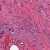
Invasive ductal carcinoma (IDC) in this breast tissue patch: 0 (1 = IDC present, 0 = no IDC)